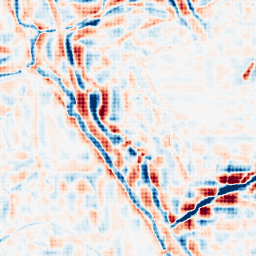
Category: wavelet
Decomposition family: wavelet_reverse_biorthogonal
Decomposition parameters: wavelet: rbio5.5
level: 4
Upsampling method: sinc_hamming
Upsampling parameters: scale: 4
kernel_size: 4
Upsampling scale: 4